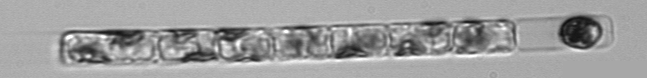
Label: Guinardia_delicatula_TAG_internal_parasite